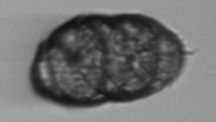
Label: Margalefidinium